Field crop: maize
Growth stage: 2
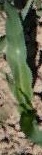
Species: maize